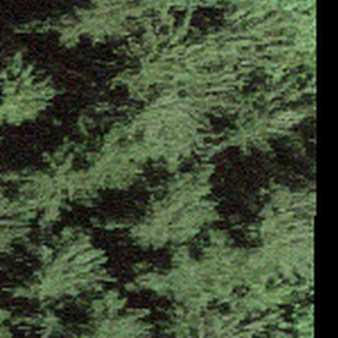
Label: other